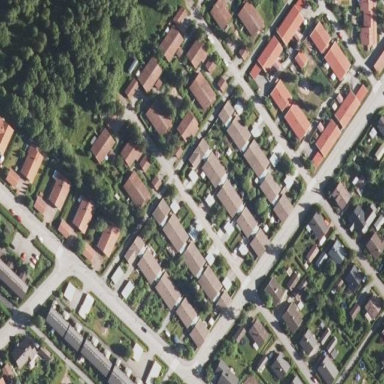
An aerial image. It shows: Residential area.